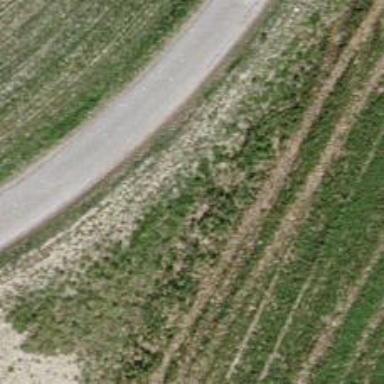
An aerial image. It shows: Unclassified road with asphalt surface. The track type is grade 1.